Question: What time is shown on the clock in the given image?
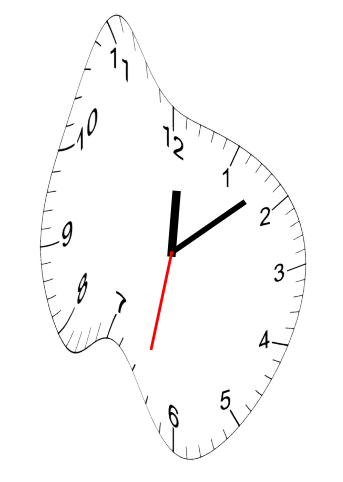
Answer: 12:08:32